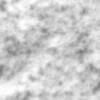
Label: no_change